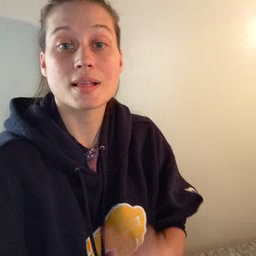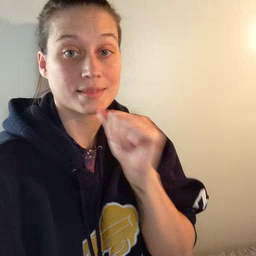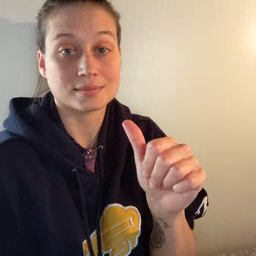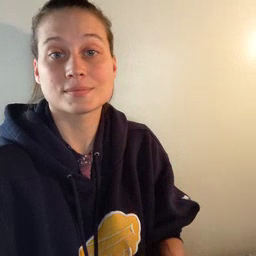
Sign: not